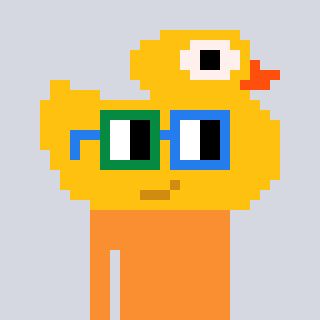
a pixel art character with square green and blue glasses, a ducky-shaped head and a orange-colored body on a cool background